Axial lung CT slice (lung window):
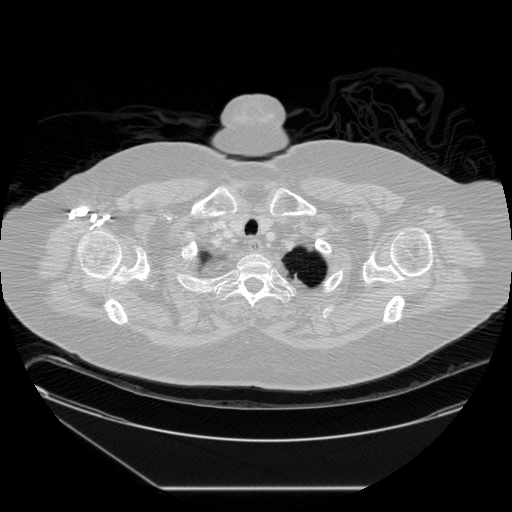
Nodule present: no